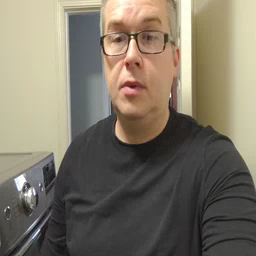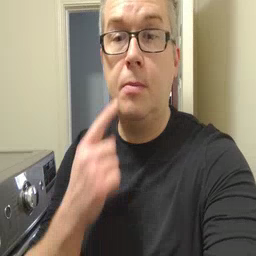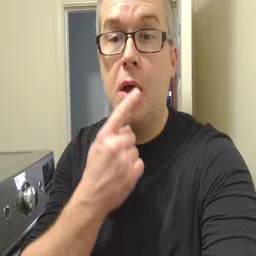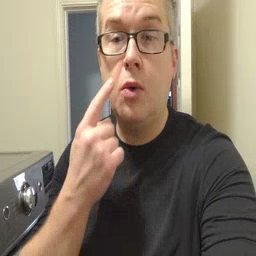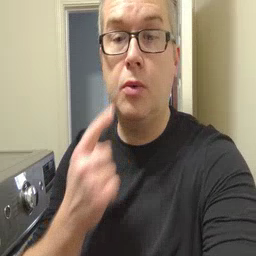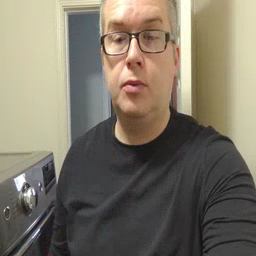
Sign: mouth